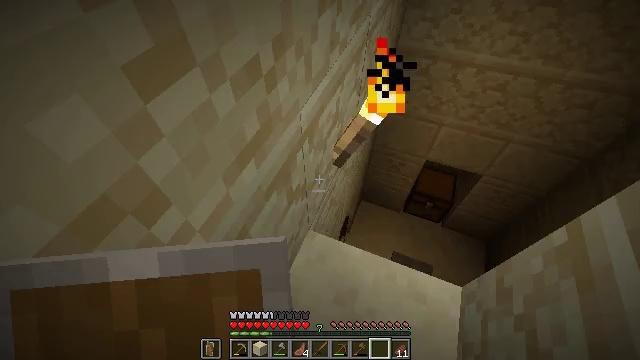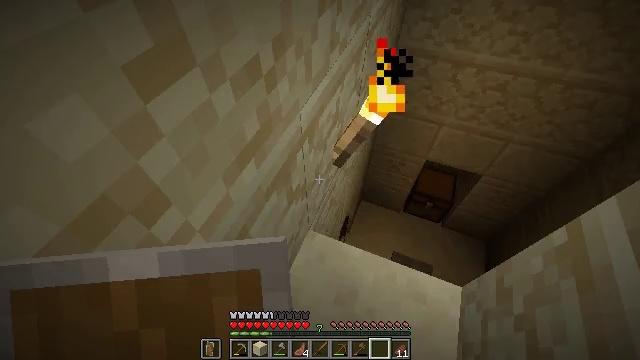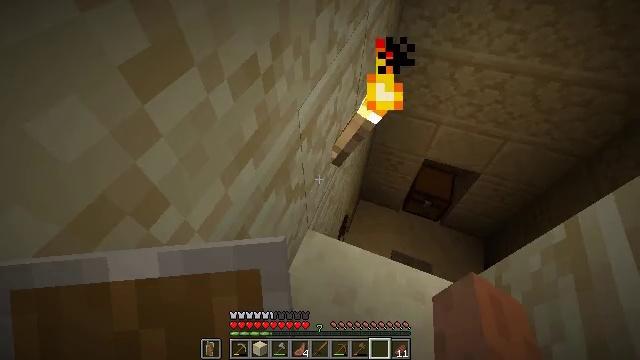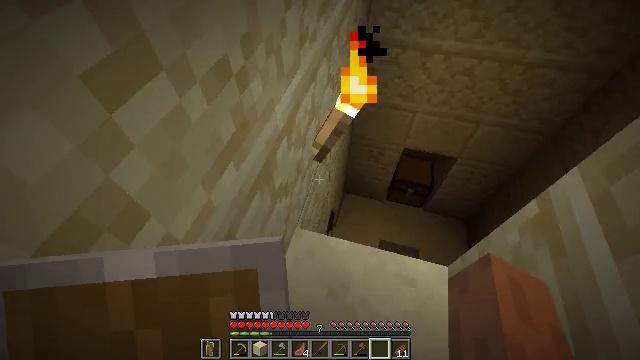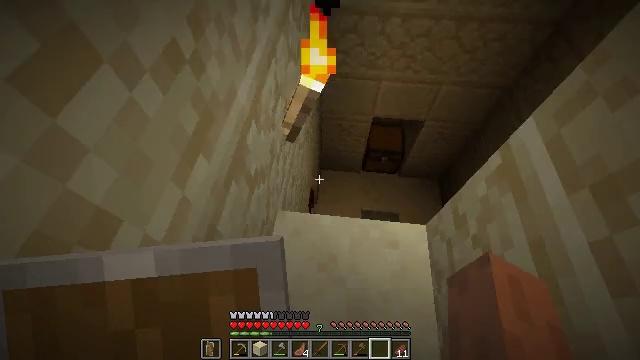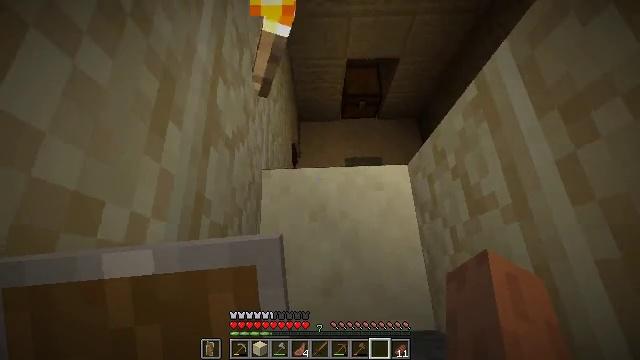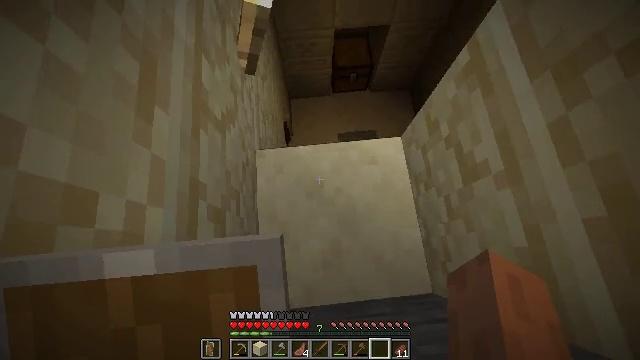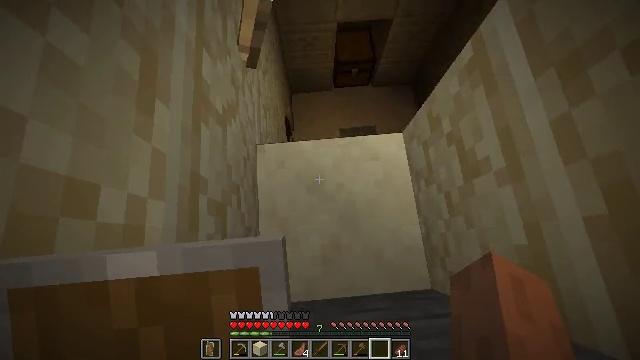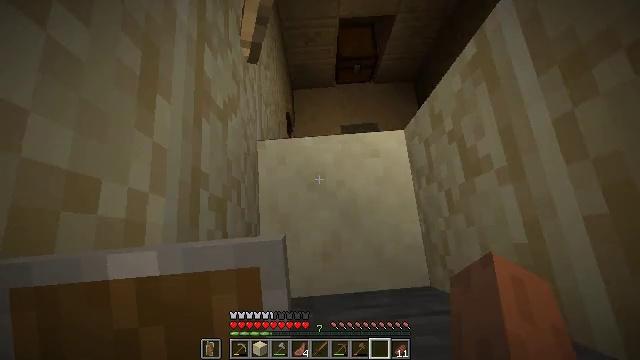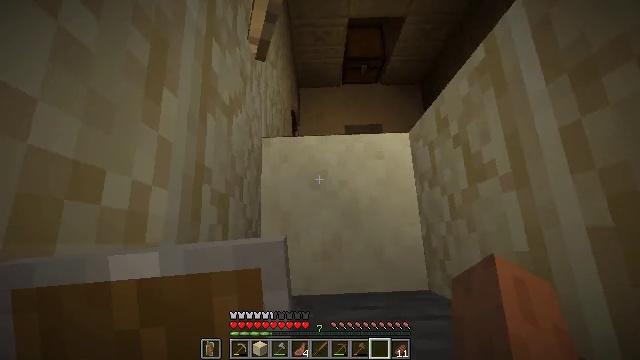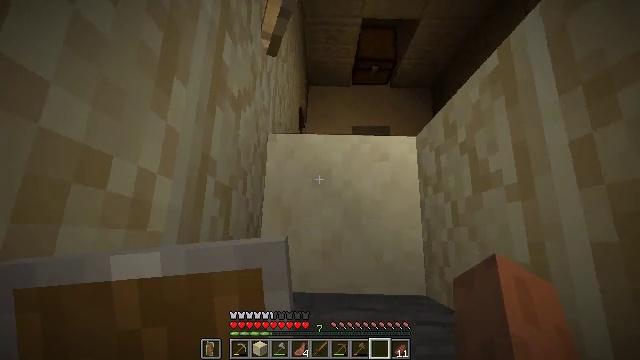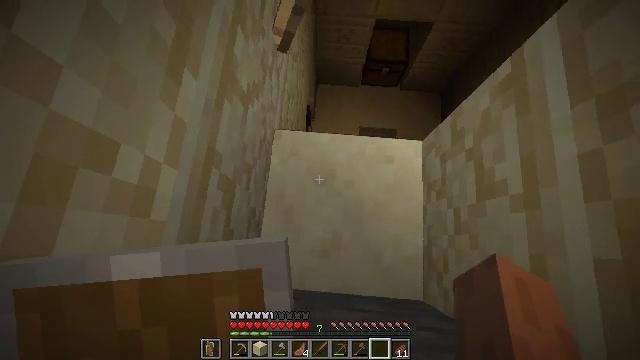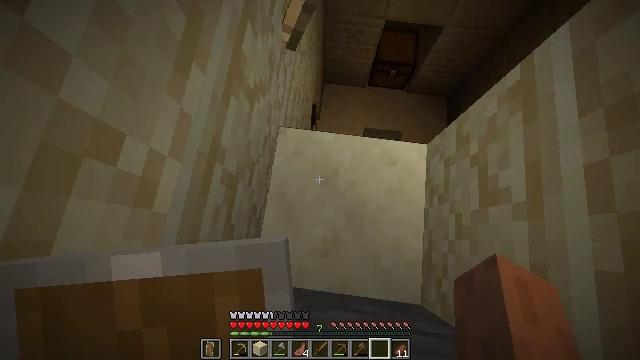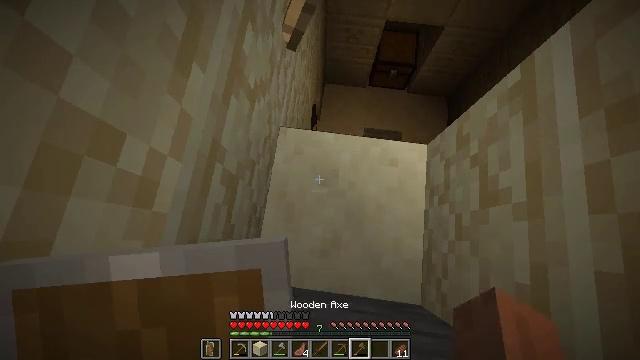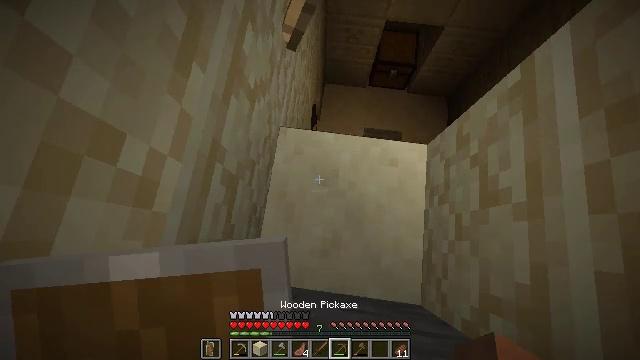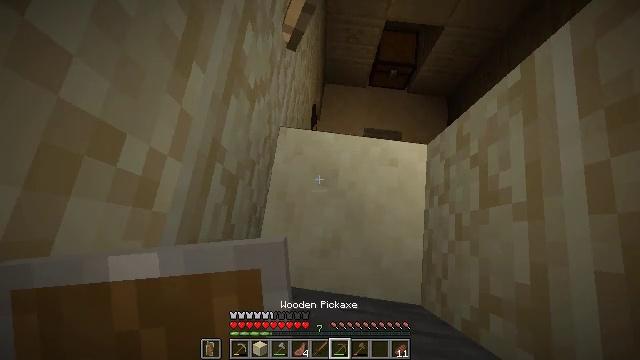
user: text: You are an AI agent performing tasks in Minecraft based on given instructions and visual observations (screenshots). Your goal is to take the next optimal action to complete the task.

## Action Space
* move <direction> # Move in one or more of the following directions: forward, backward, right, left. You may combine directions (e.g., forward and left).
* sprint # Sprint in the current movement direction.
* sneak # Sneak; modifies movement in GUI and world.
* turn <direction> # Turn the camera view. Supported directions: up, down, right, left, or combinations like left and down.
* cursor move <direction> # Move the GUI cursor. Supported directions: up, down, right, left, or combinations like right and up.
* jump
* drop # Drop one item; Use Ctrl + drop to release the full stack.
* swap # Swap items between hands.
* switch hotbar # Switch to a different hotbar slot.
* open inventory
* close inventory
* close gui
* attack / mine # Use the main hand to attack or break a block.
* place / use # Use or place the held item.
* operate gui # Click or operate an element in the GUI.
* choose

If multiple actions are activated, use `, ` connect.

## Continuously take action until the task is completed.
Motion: motion action
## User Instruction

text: Break the sandstone to collect.
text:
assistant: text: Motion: no_op
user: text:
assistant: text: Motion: no_op
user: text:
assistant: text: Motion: turn right
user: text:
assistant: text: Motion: turn right and down
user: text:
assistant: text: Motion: turn right and down
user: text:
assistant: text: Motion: turn right and down
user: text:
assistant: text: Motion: turn down
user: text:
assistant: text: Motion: no_op
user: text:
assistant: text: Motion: turn left
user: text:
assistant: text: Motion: turn left
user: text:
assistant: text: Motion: turn left
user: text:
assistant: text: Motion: turn left
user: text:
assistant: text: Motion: no_op
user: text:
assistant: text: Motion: no_op
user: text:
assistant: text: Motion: no_op
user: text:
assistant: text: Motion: no_op
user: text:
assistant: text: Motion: no_op
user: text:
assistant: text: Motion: no_op
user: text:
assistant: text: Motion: no_op
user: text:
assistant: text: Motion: no_op
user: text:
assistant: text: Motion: no_op
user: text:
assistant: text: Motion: no_op
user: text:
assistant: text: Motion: no_op
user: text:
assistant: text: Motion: no_op
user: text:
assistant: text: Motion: no_op
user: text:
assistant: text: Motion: no_op
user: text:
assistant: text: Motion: no_op
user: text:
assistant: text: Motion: no_op
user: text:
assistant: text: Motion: no_op
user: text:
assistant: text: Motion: no_op